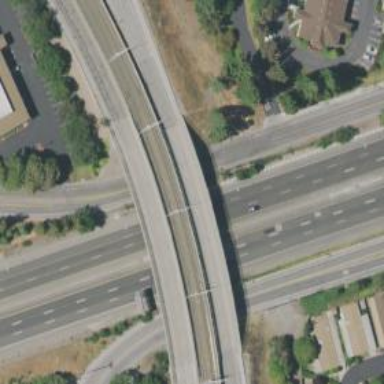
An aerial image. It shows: Bridge for light rail electrified with contact line.